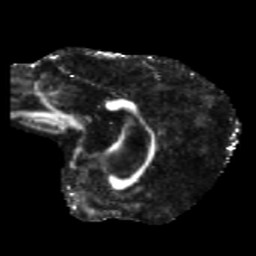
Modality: FA
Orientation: sagittal
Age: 63
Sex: female
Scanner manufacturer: siemens
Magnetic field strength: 3 T
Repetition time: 5.25 s
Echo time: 0.08 s